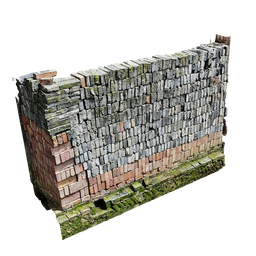
Label: architecture